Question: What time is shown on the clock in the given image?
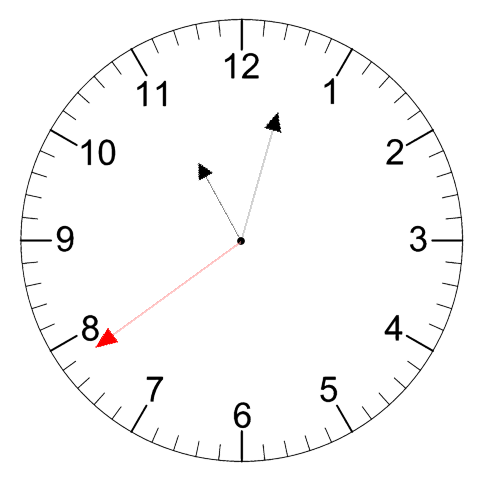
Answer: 11:02:39